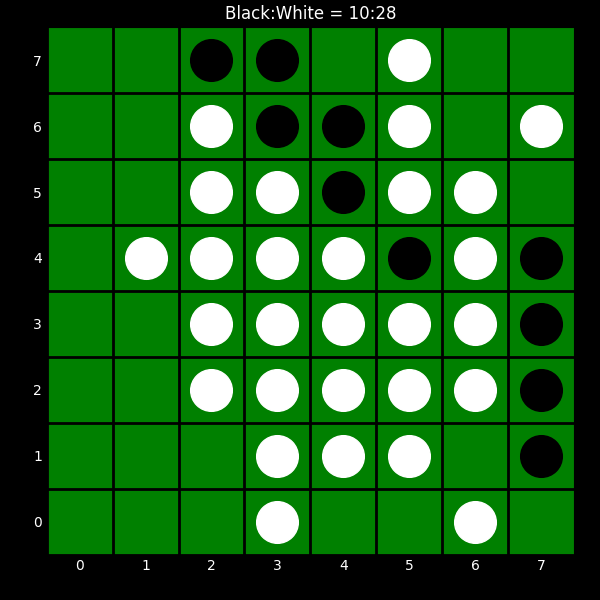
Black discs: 10
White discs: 28